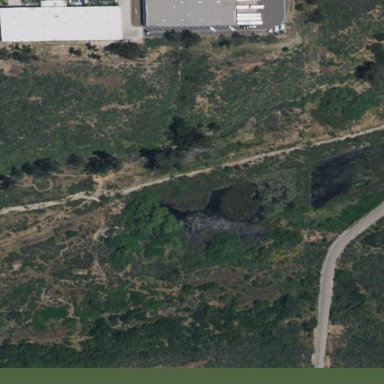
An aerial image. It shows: Pond surrounded by natural water.